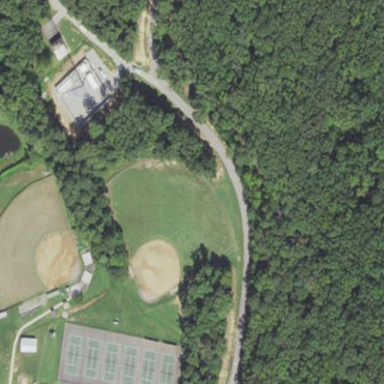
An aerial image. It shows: Baseball pitch for leisure land.